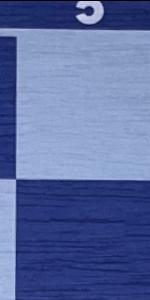
Label: Empty